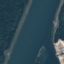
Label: River